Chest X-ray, PA view. Patient: 52 years old, sex F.
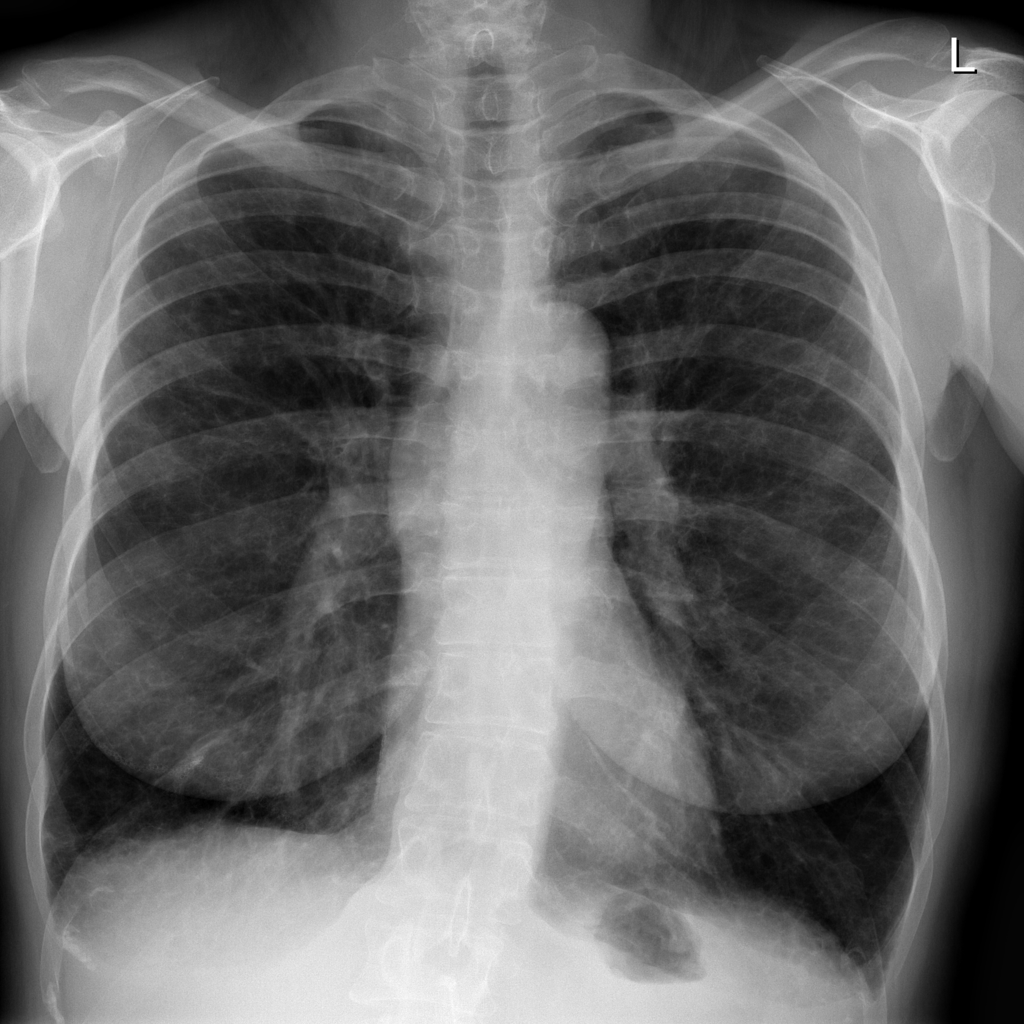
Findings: Infiltration